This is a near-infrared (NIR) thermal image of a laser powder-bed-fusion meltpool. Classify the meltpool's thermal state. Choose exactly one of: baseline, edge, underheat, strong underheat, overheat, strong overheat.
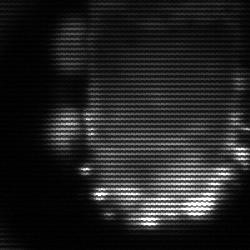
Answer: baseline